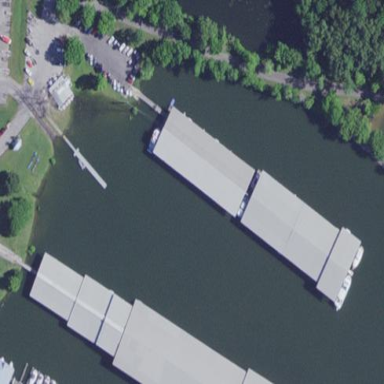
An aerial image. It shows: Boathouse.